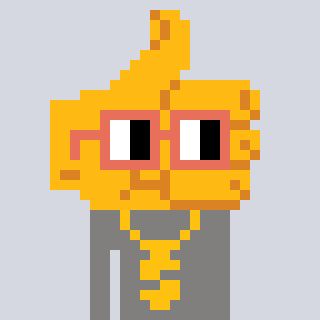
a pixel art character with square orange glasses, a thumbsup-shaped head and a bluegrey-colored body on a cool background